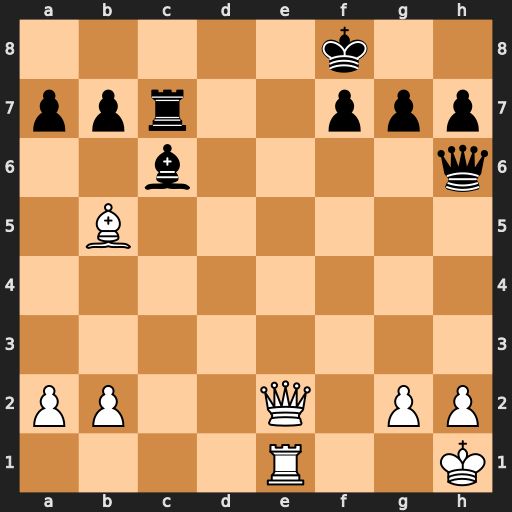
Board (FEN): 5k2/ppr2ppp/2b4q/1B6/8/8/PP2Q1PP/4R2K
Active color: w
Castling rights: -
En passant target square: -
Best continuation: Qe8+ Bxe8 Rxe8#